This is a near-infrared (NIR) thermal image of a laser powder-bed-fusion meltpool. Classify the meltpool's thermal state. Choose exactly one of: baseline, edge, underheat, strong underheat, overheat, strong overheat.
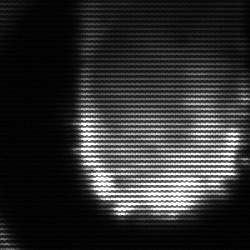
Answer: baseline